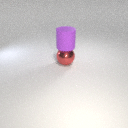
large red metal sphere below large purple rubber cylinder